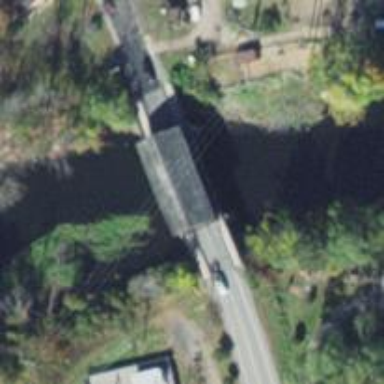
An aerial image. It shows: Covered bridge over tertiary road with asphalt surface.